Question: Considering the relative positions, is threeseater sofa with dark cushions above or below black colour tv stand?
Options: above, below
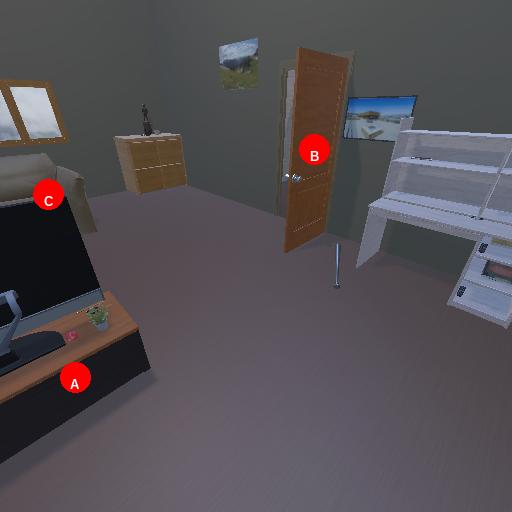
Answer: above